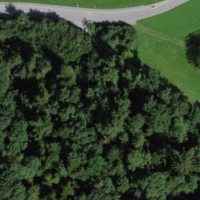
EUNIS habitat code: 44
Species observed at this site:
Lysimachia nummularia